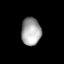
Tissue: lung
Cell type: Myeloid cells
Senescence score: 0.5446
Nuclear area (px): 535
Mean DAPI intensity: 165.019